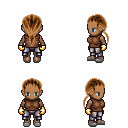
a pixel art fantasy rpg character, female body template, human, dark skin, brown sleeveless shirt, metal pants, brown ponytail hairstyle, gold gloves, white slippers, four views (front, back, left, right), 2x2 character sprite sheet, small pixel art, hard edges, no anti-aliasing